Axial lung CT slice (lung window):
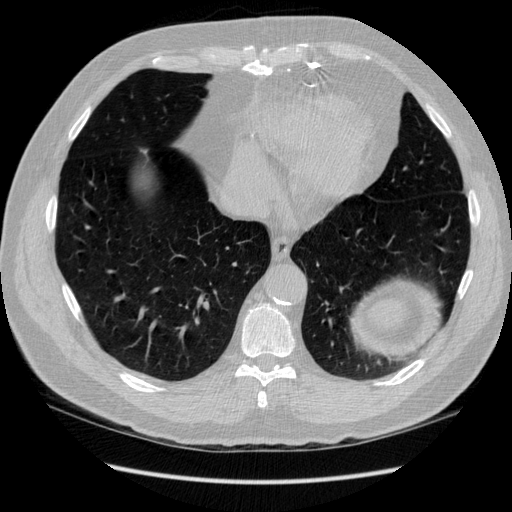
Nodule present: no